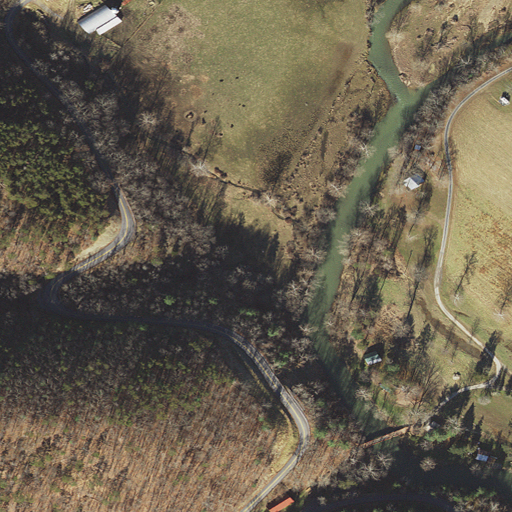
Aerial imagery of valley in Maryland named Elbow Hollow containing pasture, deciduous forest, open development, mixed forest, low intensity development, evergreen forest, and medium intensity development